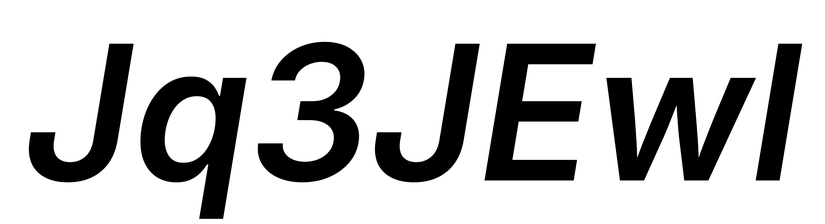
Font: Inter-Italic_SemiBold_Italic